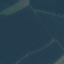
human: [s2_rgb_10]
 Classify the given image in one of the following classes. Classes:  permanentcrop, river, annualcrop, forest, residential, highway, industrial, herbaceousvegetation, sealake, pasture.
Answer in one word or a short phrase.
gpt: AnnualCrop